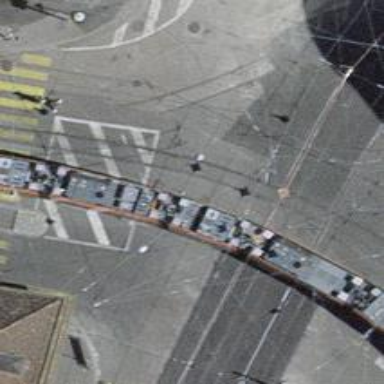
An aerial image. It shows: Railway crossing.